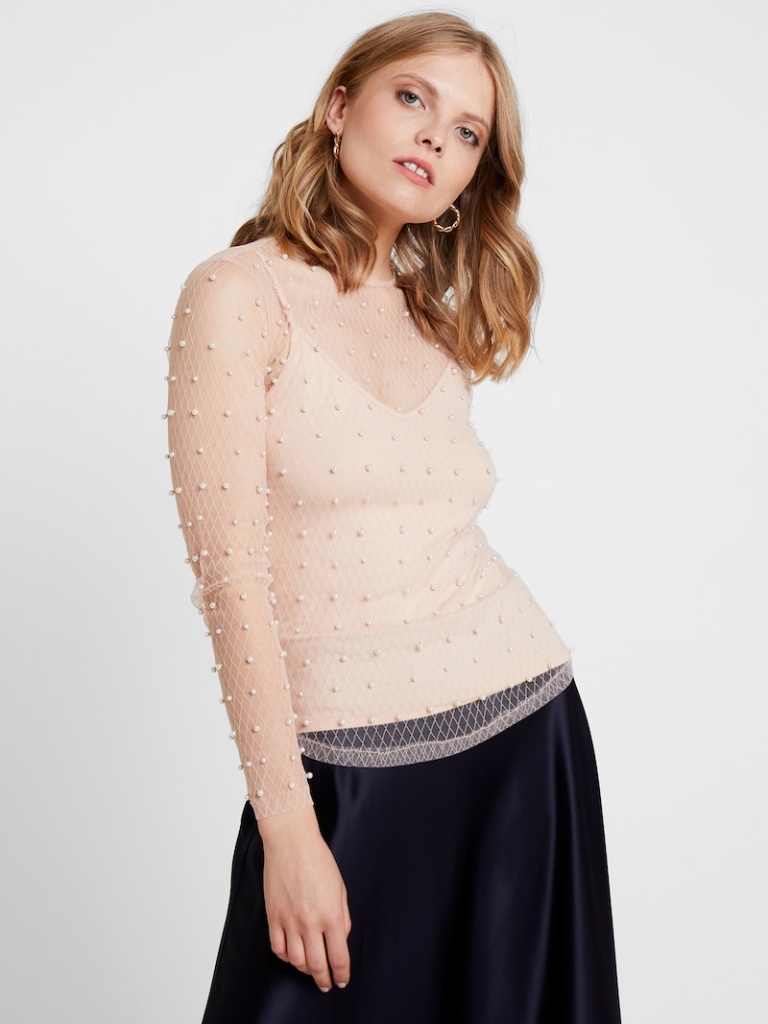
lace tight a long-sleeved with the sleeves down hip length Untucked v-neck blouse